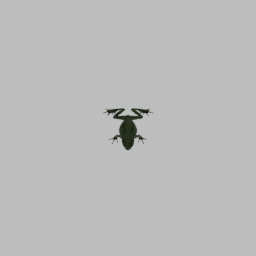
Label: animals